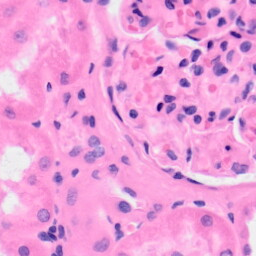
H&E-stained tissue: Kidney